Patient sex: M
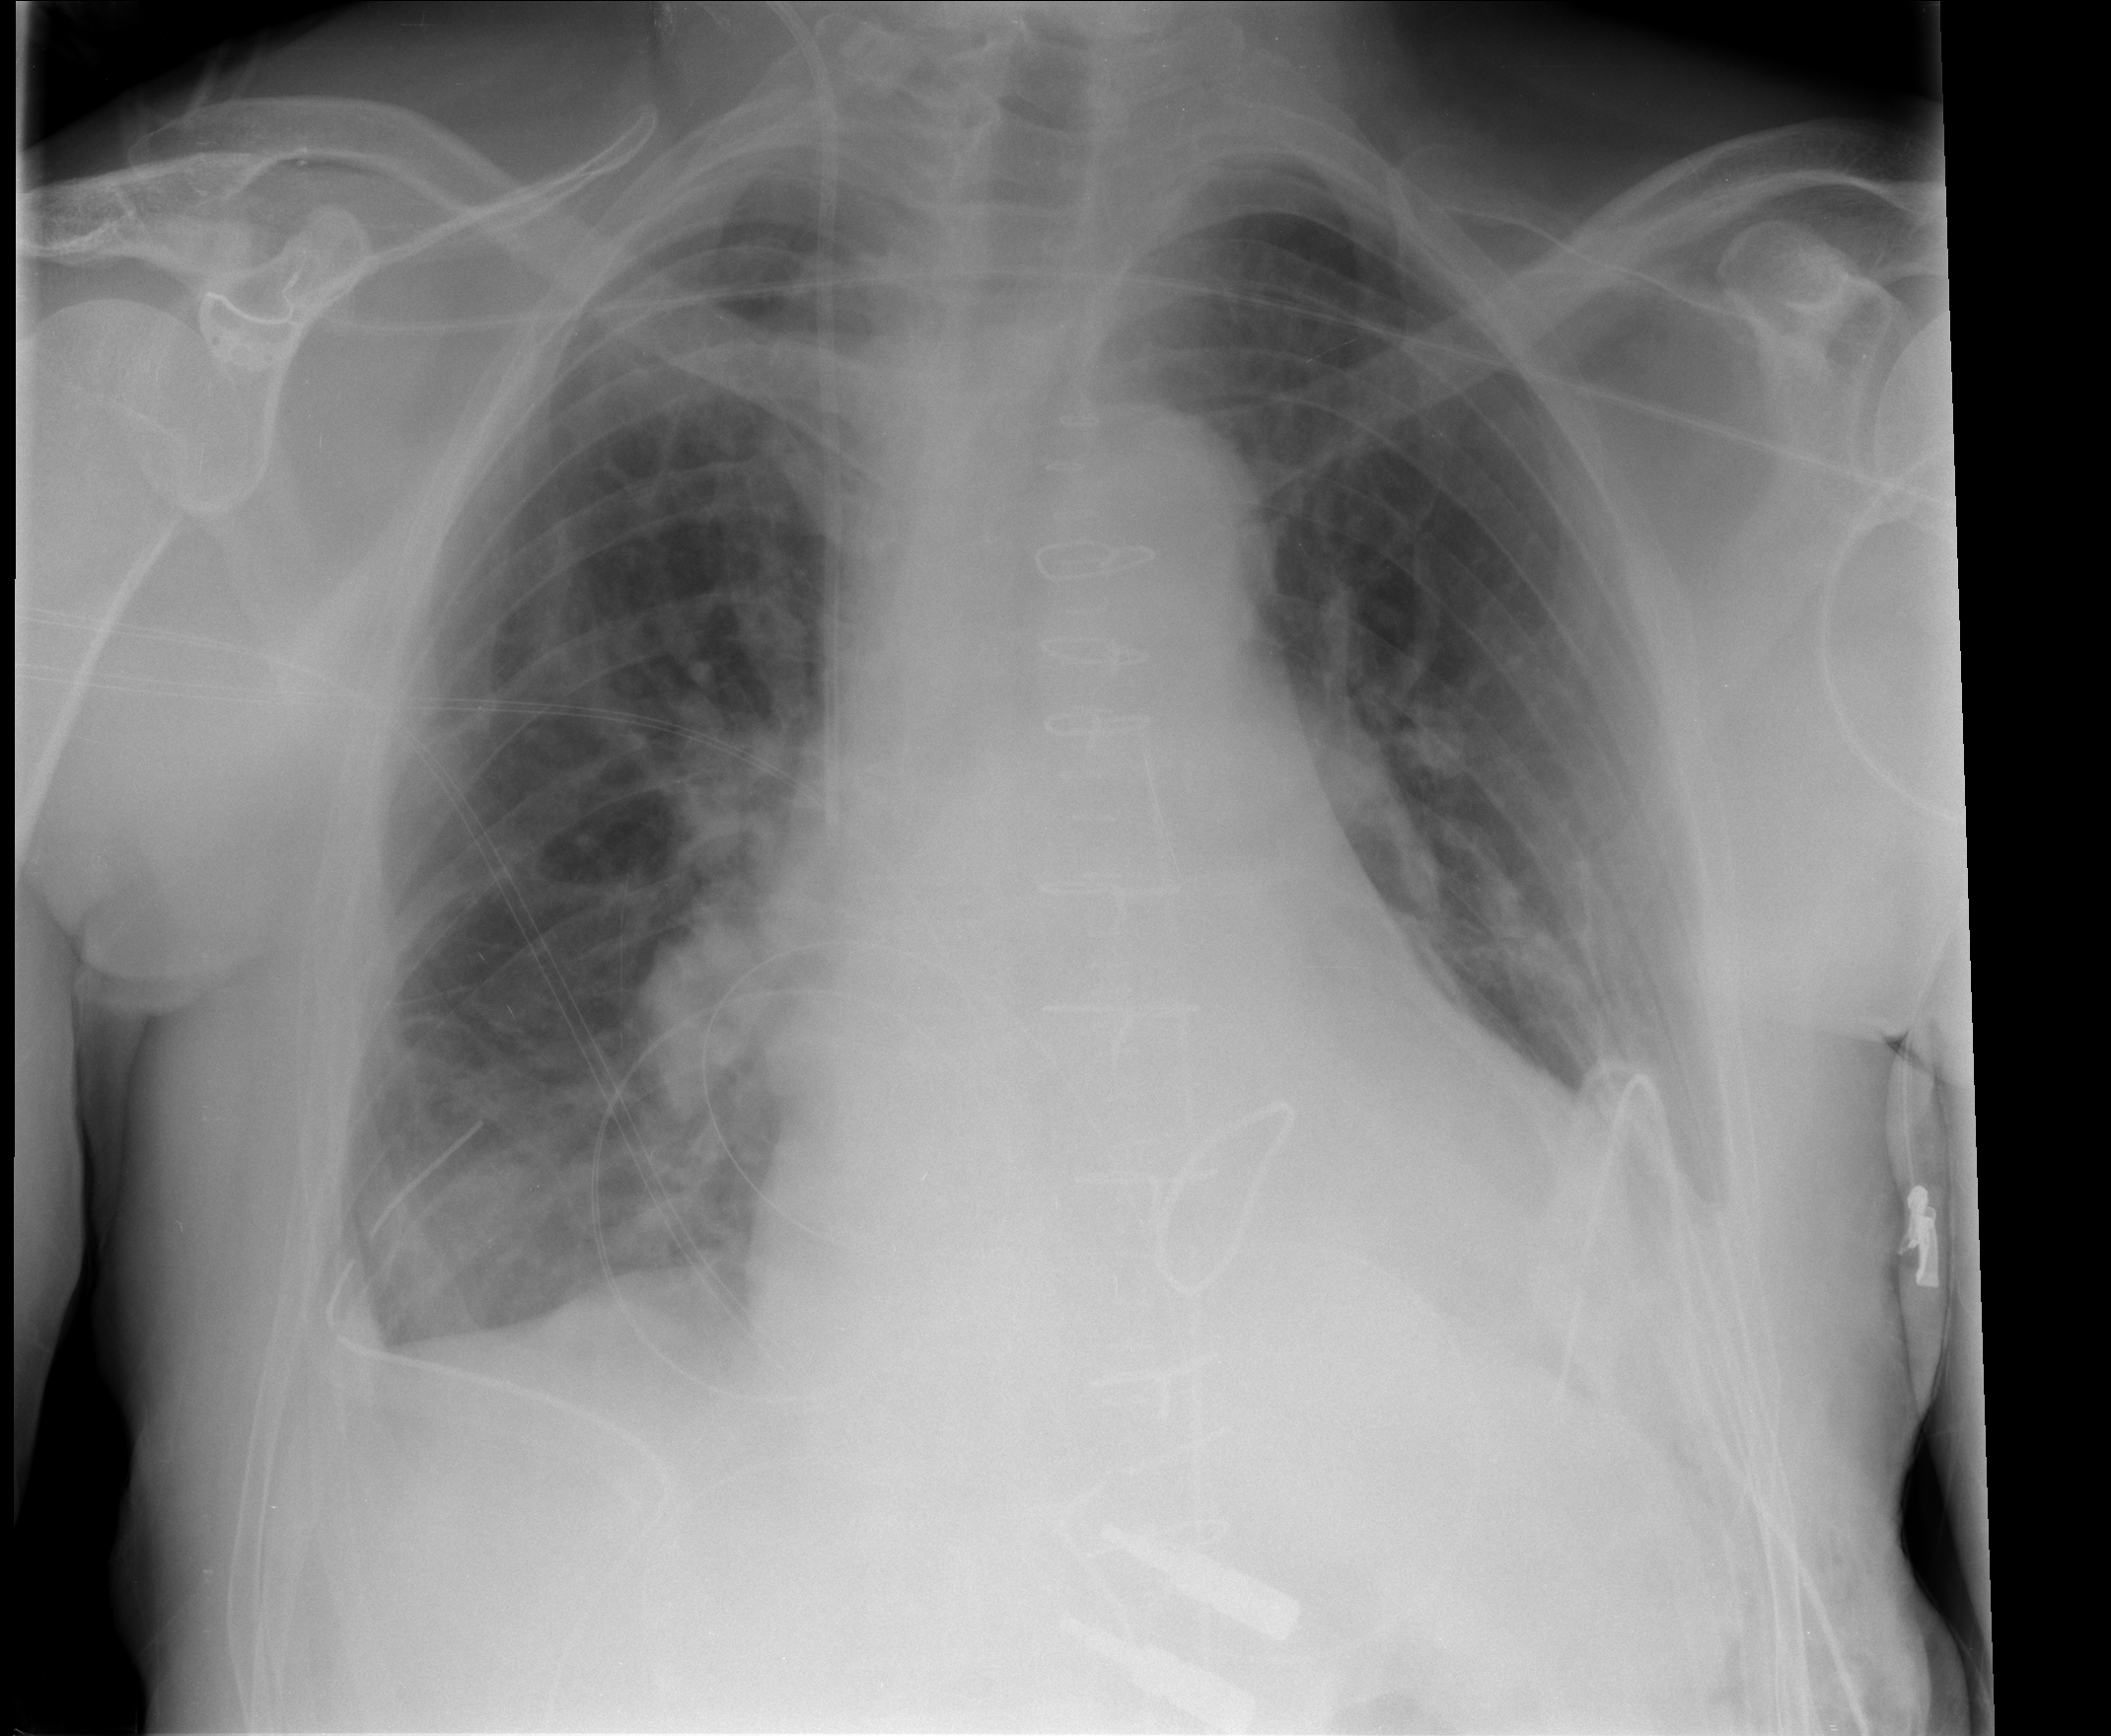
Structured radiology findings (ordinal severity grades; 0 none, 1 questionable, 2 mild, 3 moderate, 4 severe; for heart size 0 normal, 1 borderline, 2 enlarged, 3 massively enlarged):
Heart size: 0
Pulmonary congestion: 2
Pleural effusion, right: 2
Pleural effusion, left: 2
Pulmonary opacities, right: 0
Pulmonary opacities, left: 0
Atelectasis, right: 2
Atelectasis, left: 2